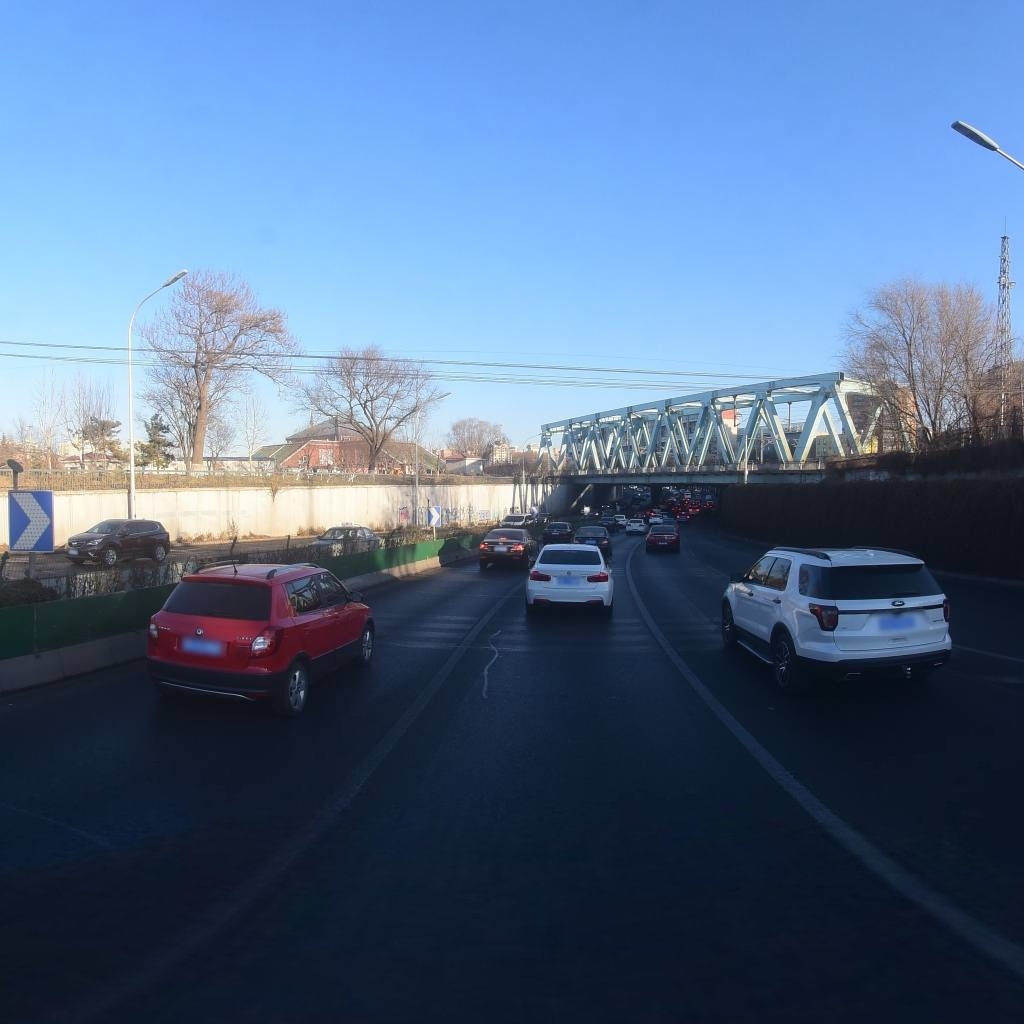
Region: Dongcheng
Road damage annotations: transverse patch, longitudinal patch, transverse patch